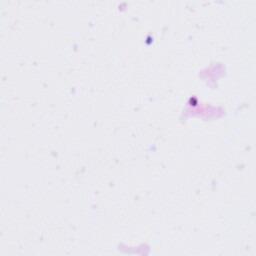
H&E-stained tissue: Tonsil